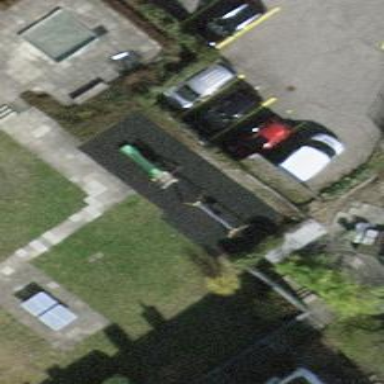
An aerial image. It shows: Playground with swings.